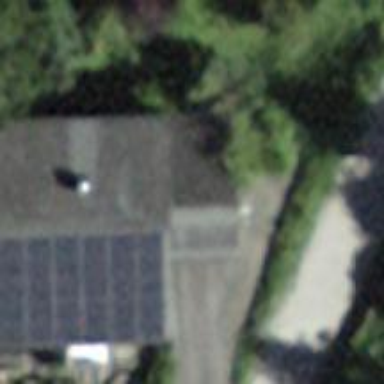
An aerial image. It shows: Building with ridge on the roof.